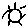
Label: sun